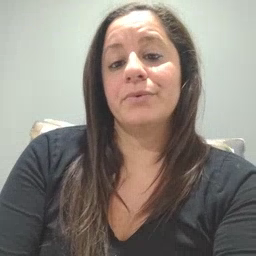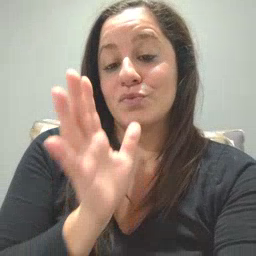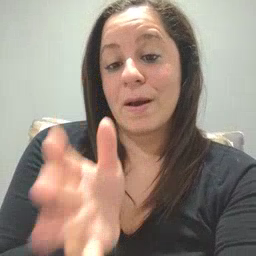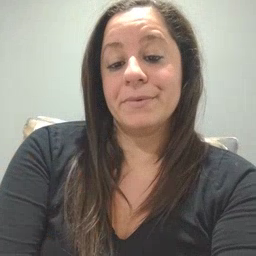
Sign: grandma